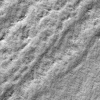
Atmospheric dust classification: not_dusty